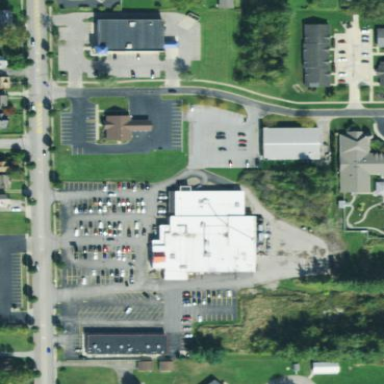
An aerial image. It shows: Retail area.